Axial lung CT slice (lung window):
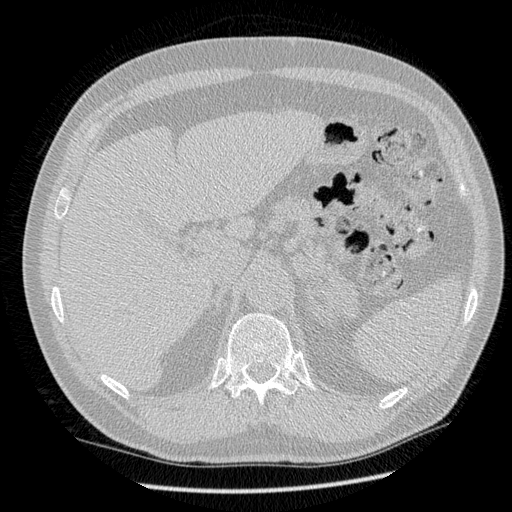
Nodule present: no